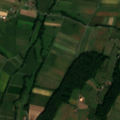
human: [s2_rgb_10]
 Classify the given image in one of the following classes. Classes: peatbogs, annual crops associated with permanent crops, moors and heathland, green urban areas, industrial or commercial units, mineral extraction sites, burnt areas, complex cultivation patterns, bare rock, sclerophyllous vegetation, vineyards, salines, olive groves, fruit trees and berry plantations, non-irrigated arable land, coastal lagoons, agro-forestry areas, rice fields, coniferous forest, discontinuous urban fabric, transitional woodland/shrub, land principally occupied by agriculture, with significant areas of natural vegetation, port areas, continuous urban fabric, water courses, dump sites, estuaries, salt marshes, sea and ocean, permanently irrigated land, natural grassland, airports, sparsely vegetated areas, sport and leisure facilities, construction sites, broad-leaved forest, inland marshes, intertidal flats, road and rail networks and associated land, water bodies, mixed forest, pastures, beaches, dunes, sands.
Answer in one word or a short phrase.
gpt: non-irrigated arable land, vineyards, land principally occupied by agriculture, with significant areas of natural vegetation, broad-leaved forest